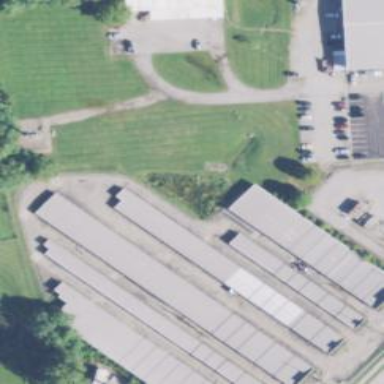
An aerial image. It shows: Self storage building.